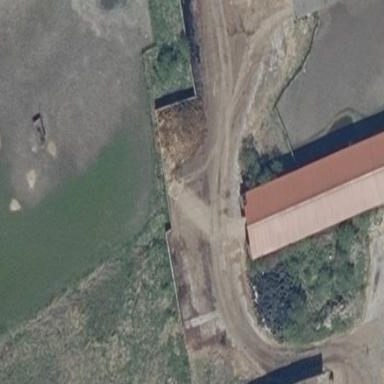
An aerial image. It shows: Gabled roof on farm auxiliary building.